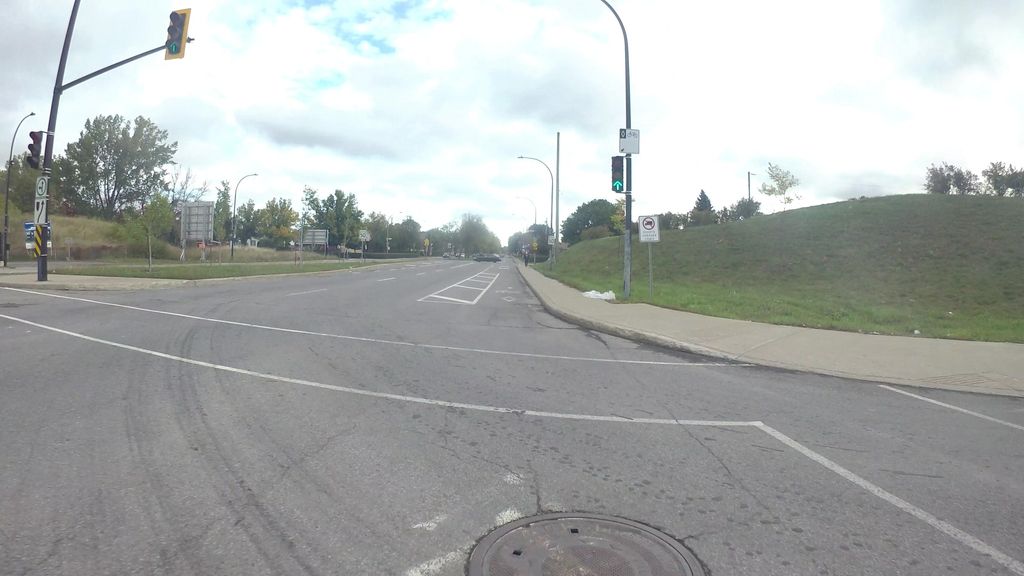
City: montreal